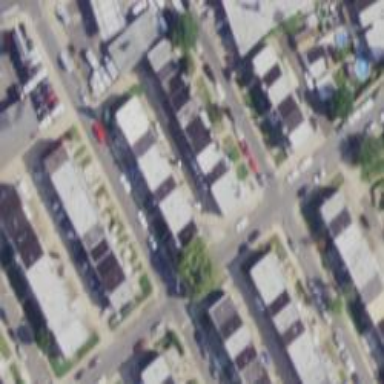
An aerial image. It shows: Alley classified as service road.